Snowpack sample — Loveland Pass, Silver Plume, Colorado, USA (1/12/25, 11:40 AM MST)
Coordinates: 39.66, -105.88
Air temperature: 7 °F
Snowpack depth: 140 cm
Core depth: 10 cm
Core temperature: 41 °F
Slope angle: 11°, slope face: 30°
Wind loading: high
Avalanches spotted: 2
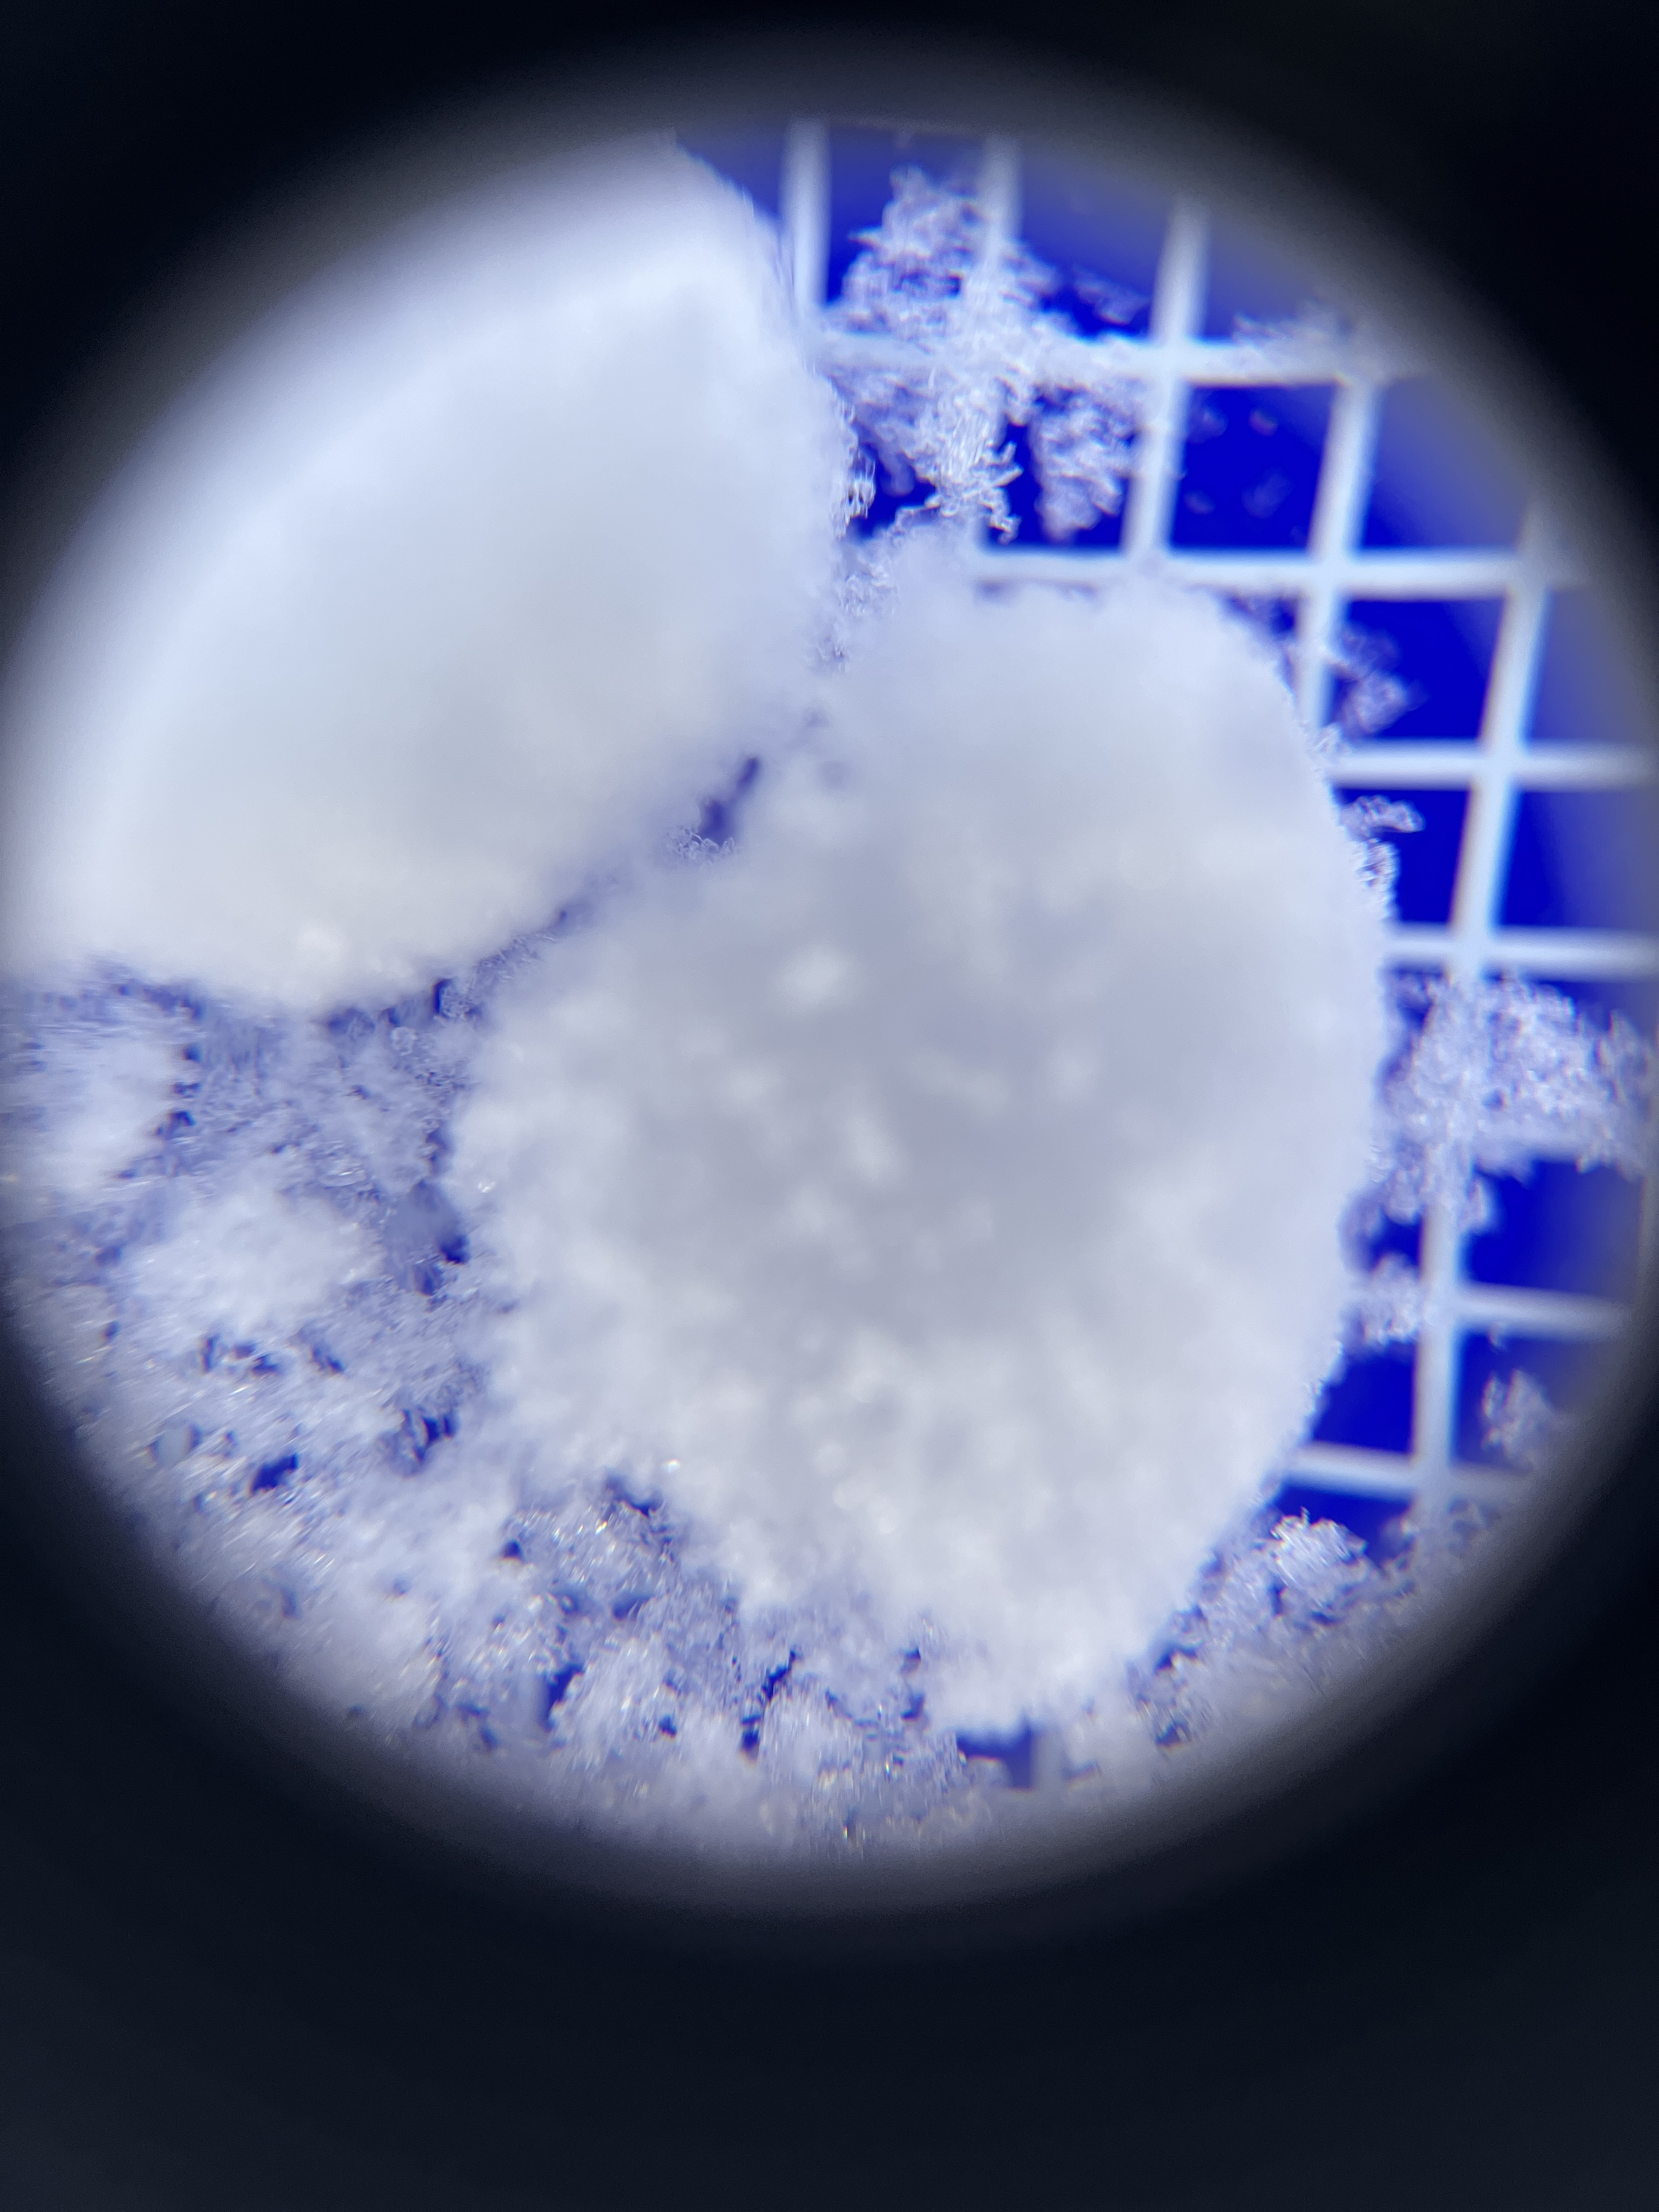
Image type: magnified_profile
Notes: Pilot using slightly modified coring method that took too large segment for snow profile picturing, advised not to use in higher level models. Two avalanche on south face nearby, partially cloudy with light snow in the last 24 hours. Lots of wind loading on eastern features.